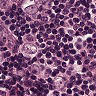
Metastatic tissue present: yes